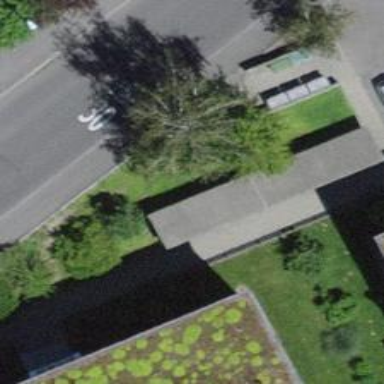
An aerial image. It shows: View of roof of building.